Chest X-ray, PA view. Patient: 42 years old, sex F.
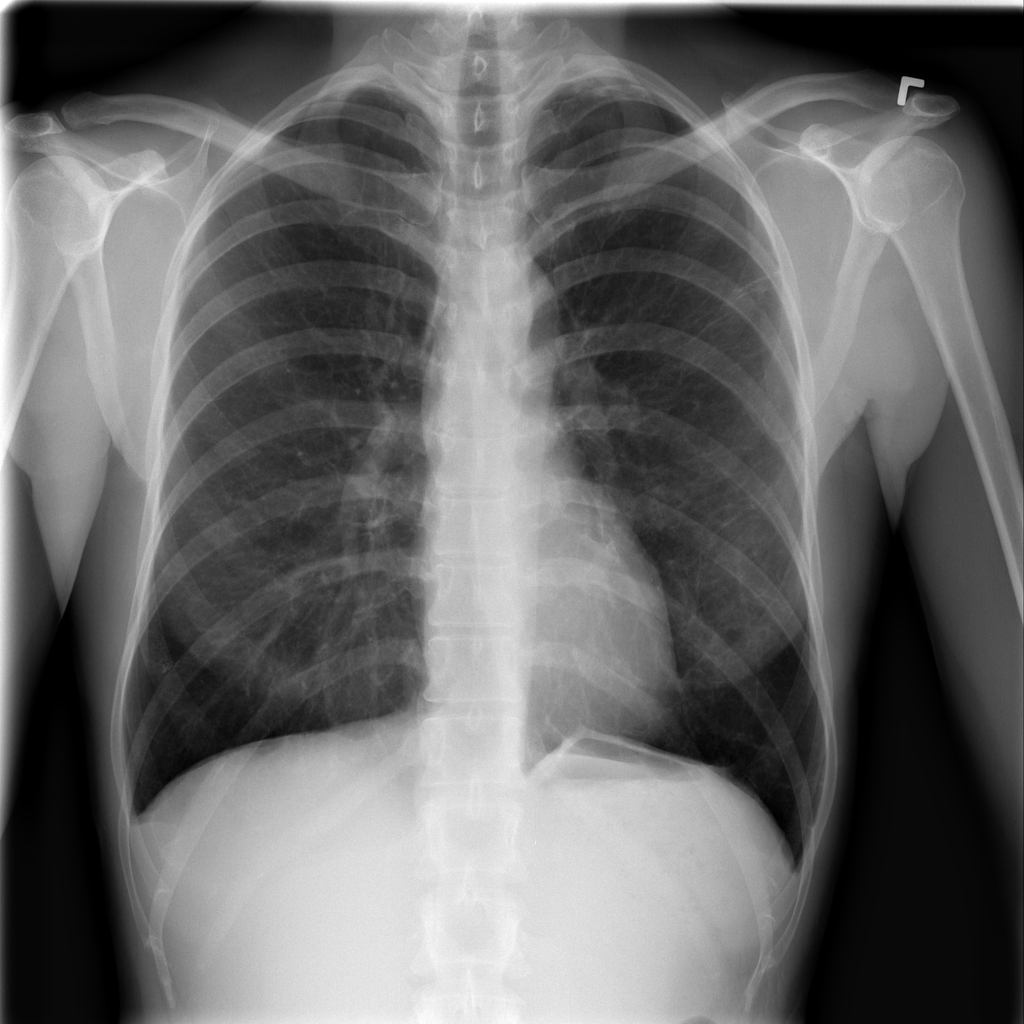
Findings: No Finding